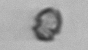
Label: Heterocapsa_rotundata